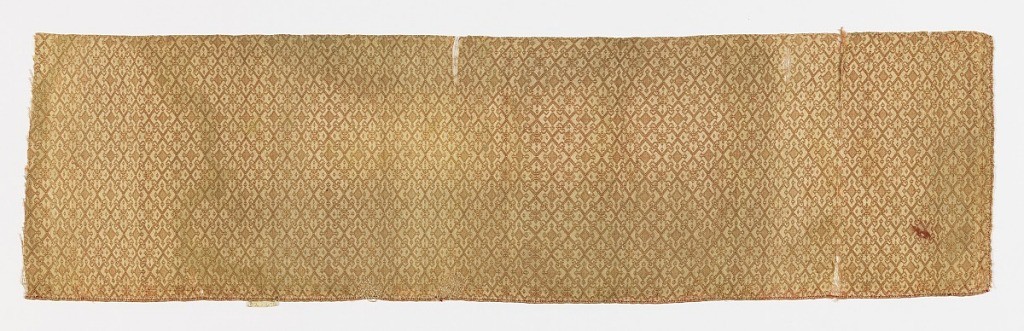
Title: Fragment
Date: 17th century
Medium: silk Technique: woven
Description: Lozenge pattern framing central diamond.